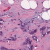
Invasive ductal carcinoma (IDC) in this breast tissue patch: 1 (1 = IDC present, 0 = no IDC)